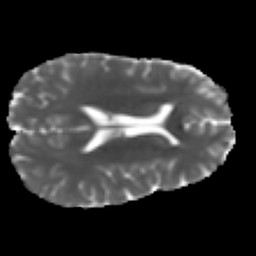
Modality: MD
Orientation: axial
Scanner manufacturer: ge
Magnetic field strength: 3 T
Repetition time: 7.98 s
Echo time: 0.0701 s